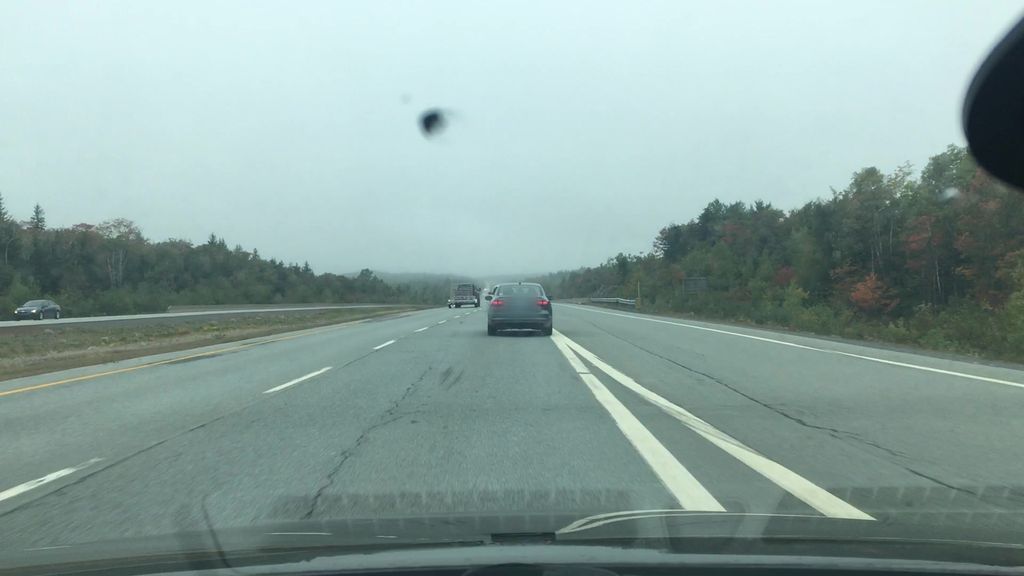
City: halifax